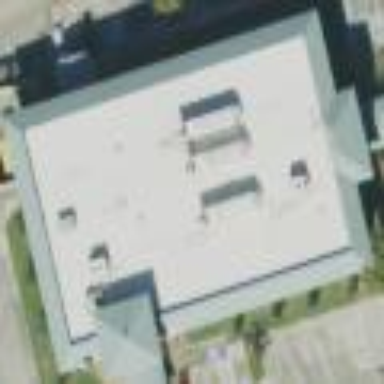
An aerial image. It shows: Office building.